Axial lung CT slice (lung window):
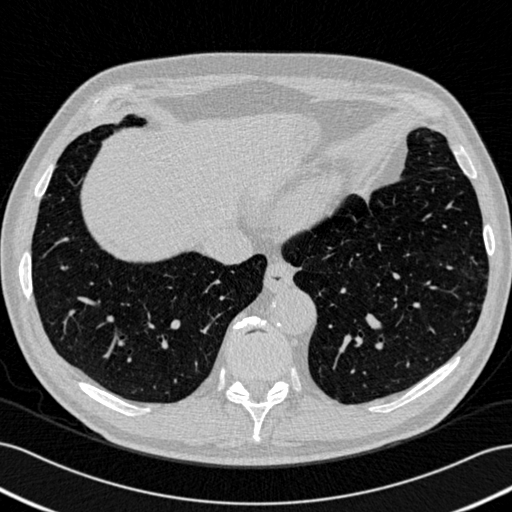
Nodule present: no